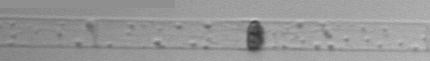
Label: Dactyliosolen_blavyanus